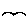
Label: bird